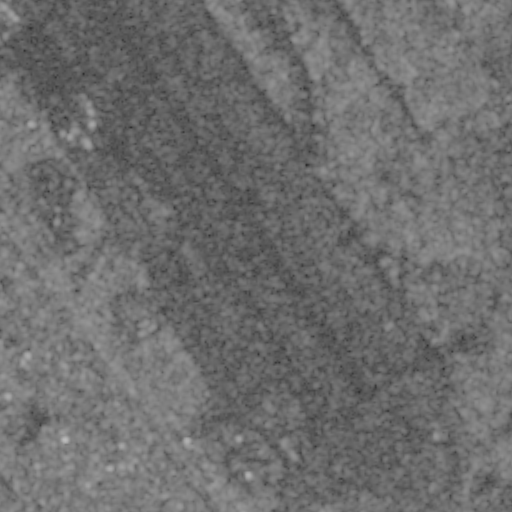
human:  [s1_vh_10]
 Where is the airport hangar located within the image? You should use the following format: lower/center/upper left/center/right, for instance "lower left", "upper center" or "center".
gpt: The airport hangar is located in the lower center of the image.
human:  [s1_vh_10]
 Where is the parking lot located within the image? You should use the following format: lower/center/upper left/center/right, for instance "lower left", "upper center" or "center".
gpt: The parking lot is located in the lower left of the image.
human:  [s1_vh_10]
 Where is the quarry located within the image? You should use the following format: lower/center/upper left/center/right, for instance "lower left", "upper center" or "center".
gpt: The quarry is located in the center left of the image.
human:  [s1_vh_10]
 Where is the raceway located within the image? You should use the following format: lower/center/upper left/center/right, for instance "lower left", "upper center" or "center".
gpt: The raceway is located in the center right of the image.
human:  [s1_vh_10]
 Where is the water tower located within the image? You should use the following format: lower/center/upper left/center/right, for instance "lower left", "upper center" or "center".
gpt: The water tower is located in the lower left of the image.
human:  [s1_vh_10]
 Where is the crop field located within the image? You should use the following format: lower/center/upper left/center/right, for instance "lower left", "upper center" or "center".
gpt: There is no crop field in the image.

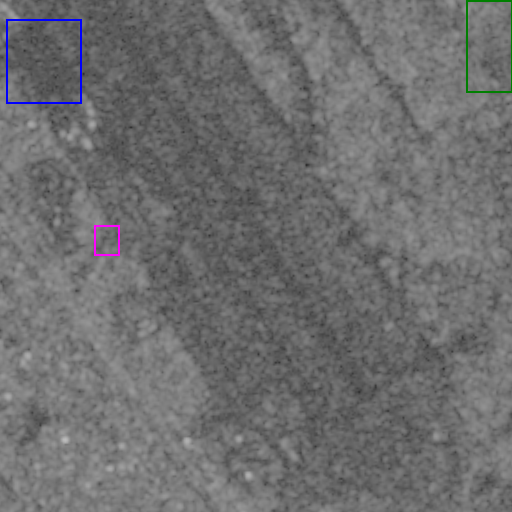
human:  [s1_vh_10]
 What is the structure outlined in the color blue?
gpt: The structure outlined in blue is an airport apron.
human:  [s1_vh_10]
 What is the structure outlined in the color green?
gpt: The structure outlined in green is a crop field.
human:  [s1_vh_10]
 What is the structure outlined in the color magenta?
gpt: The structure outlined in magenta is a quarry.
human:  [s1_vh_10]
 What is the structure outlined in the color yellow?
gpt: There is no yellow outline.